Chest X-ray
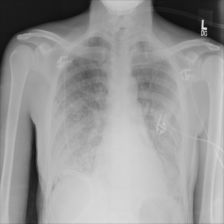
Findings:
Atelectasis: negative
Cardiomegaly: negative
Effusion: negative
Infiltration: negative
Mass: negative
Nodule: negative
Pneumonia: negative
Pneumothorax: positive
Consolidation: negative
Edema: negative
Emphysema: negative
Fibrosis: negative
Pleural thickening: negative
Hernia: negative